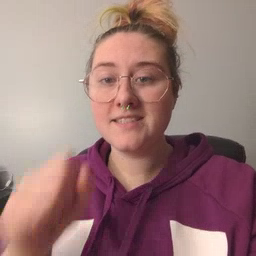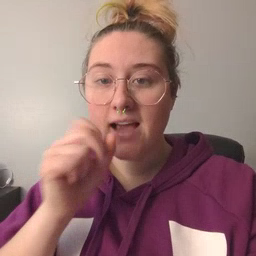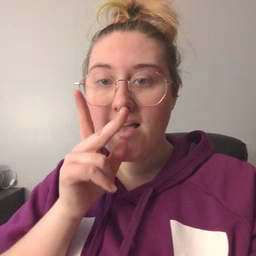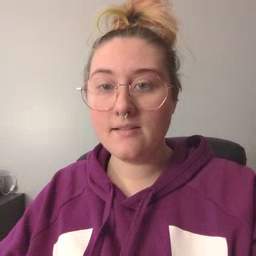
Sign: snack